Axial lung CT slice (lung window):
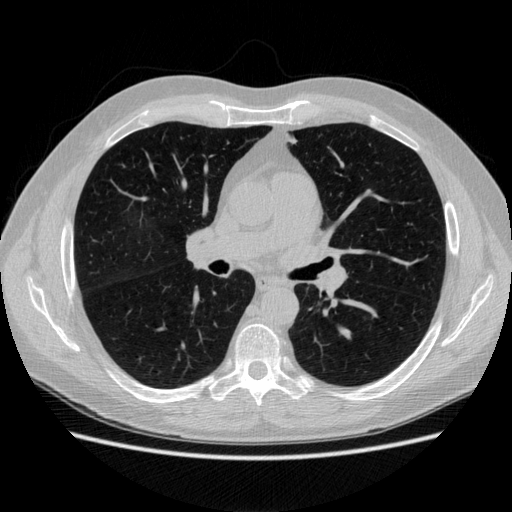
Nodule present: no